Горизонтальная платформа массы $M=300~г$ подвешена на резиновом жгуте $A B$ (см. рисунок).  Жгут проходит сквозь отверстие в грузе массы $m=100~г$. Система находится в равновесии. Затем груз отпускают без начальной скорости с высоты $h$ относительно платформы.
Найдите, при каком минимальном значении $h$ жгут порвется, если его максимально допустимое удлинение $x_{к}=8~см$. Зависимость силы натяжения жгута от его удлинения $F(x)$ приведена на графике ниже.  Удар груза о платформу считать абсолютно неупругим.
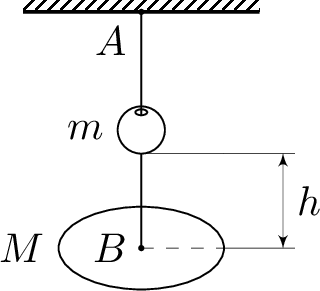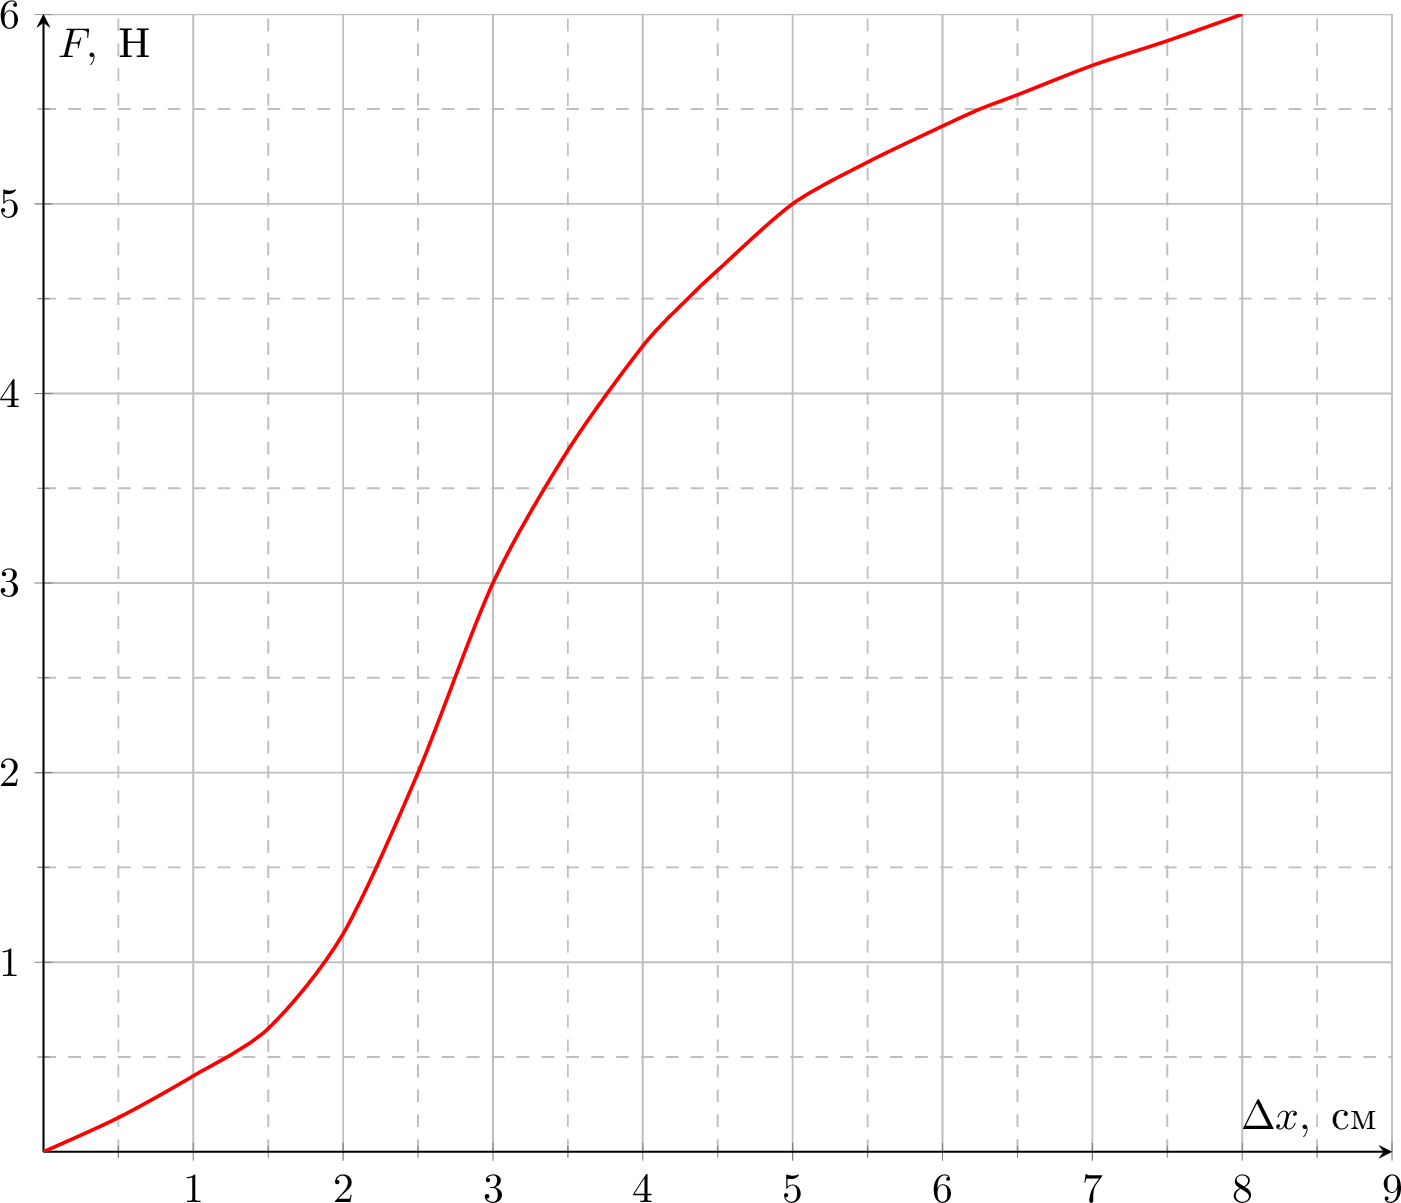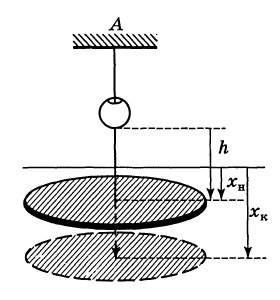
Решение: Введем обозначения: $x_{н}$ — начальное положение равновесия платформы, $E(x)$ — потенциальная энергия растянутого жгута (см. рисунок).  Поскольку в положении равновесия платформы $F\left(x_{н}\right)=M g=3~Н$, то из графика находим $x_{к}=3~см$. При падении с высоты $h$ скорость груза в момент удара о платформу равна $v=\sqrt{2 g h}$. В процессе удара груза о платформу импульс системы «груз-платформа» сохраняется: $m v=(M+m) u$. Сразу после удара ее скорость $$ u=\frac{m}{M+m} \sqrt{2 g h}. \quad (1) $$ Воспользуемся законом сохранения энергии: $$ E\left(x_{н}\right)-(M+m) g x_{н}+\frac{M+m}{2} u^{2}=E\left(x_{к}\right)-(M+m) g x_{к}. \quad (2) $$ Так как разность между $E\left(x_{к}\right)$ и $E\left(x_{н}\right)$ равна работе силы натяжения жгута, то ее можно найти как площадь под графиком $F(x)$, приведенном в условии задачи: $$ E\left(x_{к}\right)-E\left(x_{н}\right) \approx 25~Н \cdot см =0.25~Дж. \quad (3) $$ Подставив выражение $(1)$ в уравнение $(2)$, получим $$ h=\frac{M+m}{m^{2} g}\left(E\left(x_{к}\right)-E\left(x_{н}\right)\right)-\left(\frac{M+m}{m}\right)^{2}\left(x_{к}-x_{н}\right); $$ используя данные графика $F(x)$ и $(3)$, находим $$ h \approx 20~см. $$
Ответ: $$ h \approx 20~см. $$
Темы:
T, Механика, Соударения, Всероссийские, Упругость, Обработка графика